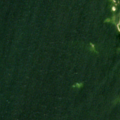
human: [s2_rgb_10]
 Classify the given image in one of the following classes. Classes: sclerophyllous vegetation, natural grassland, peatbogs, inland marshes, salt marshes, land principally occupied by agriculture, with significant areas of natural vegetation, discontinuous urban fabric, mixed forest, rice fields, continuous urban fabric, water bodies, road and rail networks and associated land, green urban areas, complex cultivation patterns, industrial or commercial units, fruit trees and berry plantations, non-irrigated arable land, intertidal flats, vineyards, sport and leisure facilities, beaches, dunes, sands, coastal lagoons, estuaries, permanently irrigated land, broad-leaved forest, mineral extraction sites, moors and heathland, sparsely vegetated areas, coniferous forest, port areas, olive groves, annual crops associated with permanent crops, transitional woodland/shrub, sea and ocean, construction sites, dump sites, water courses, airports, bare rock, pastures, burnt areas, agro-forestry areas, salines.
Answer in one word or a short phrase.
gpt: sea and ocean